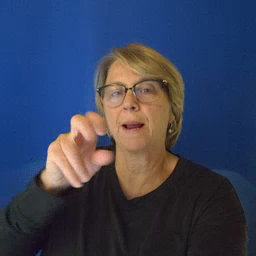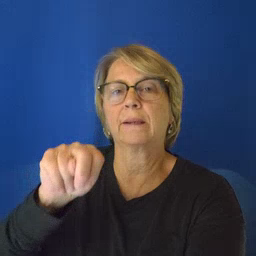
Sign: pen